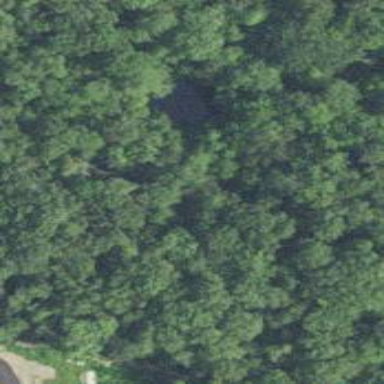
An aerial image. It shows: Mixed woodland area with various types of leaves.